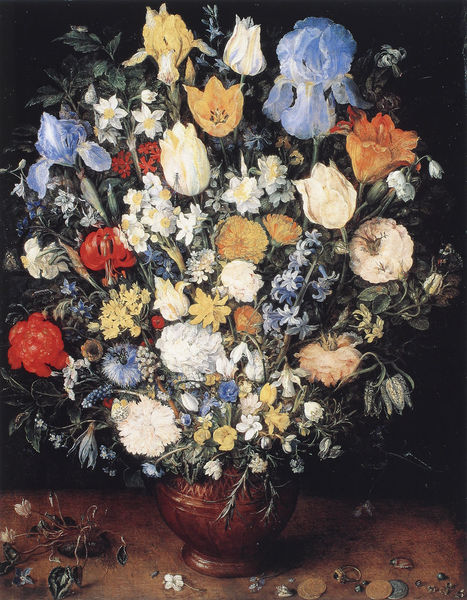
Titel: Kleiner Blumenstrauss in einem Tongefäß
Künstler: Jan Brueghel d. Ä.
Institution: Wien, Kunsthistorisches Museum
Schlagwörter: blau, blätter, gemälde, schatten, wasser, weiß, gelb, grün, blumen, licht, schwarz, tisch, blüten, rosen, rot, muster, barock, öl, krug, stilleben, stillleben, vase, sommer, blumenvase, farbe, tulpen, jaune, marron, vert, strauss, ring, frühling, blumenstrauss, nature morte, mohn, schnitt, blanc, kornblumen, lilie, welk, knospen, iris, rouge, veilchen, nelken, hyazinthen, fleurs, bois, orange, fleur, bleu, münzen, bouquet, couleurs, narzissen, rose, vanite, table, osterglocke, pot, sauvage, champs, straß, alpenveilchen, lys, nature mortet, orcchidée, mü+nzen, kornmblumen, jonquille